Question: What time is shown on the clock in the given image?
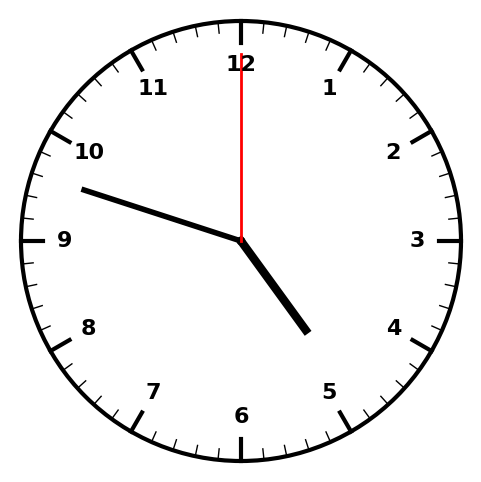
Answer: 04:48:00